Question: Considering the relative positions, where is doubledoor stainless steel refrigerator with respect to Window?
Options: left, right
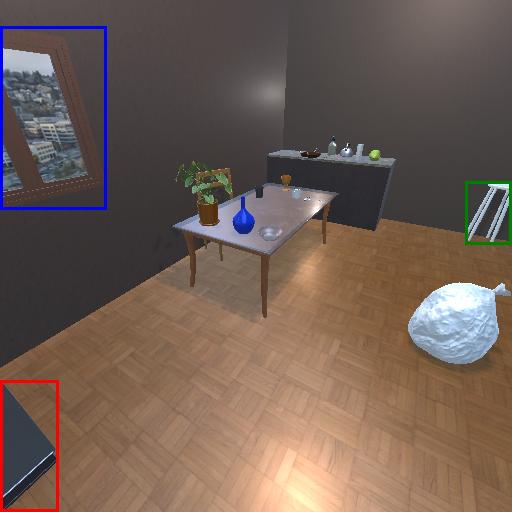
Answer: left